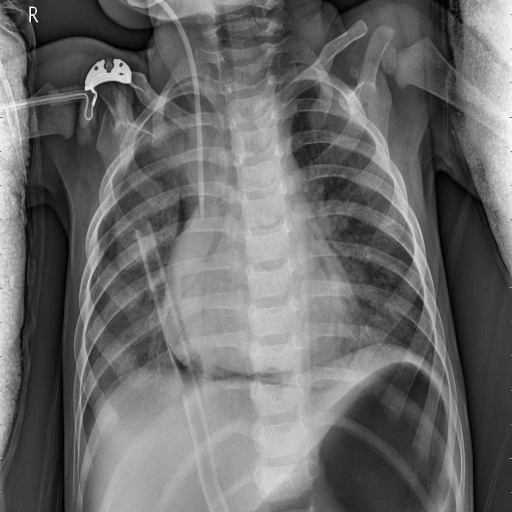
Finding: PNEUMONIA